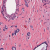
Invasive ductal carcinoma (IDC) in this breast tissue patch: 1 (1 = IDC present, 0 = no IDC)